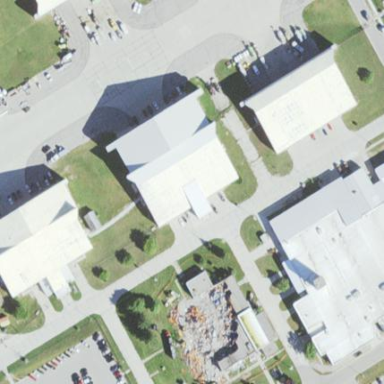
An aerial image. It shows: Hangar building at airport.